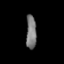
Tissue: lung
Cell type: Endothelial cells
Senescence score: 0.7398
Nuclear area (px): 340
Mean DAPI intensity: 121.271